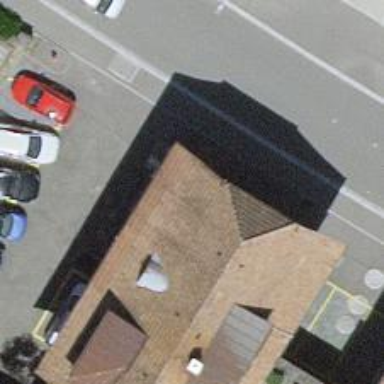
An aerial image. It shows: Car repair shop.